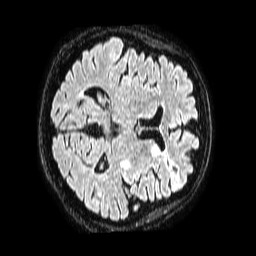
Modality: FLAIR
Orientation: axial
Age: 78
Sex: female
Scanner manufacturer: philips
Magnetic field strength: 1.5 T
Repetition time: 4.8 s
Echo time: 0.3 s